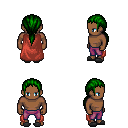
a pixel art fantasy rpg character, male body template, human, dark skin, maroon cape, magenta pants, green ponytail hairstyle, gray slippers, four views (front, back, left, right), 2x2 character sprite sheet, small pixel art, hard edges, no anti-aliasing